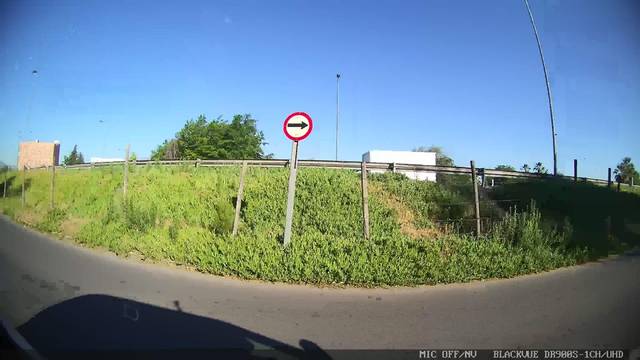
Region: Chile
Coordinates: -33.428, -70.782